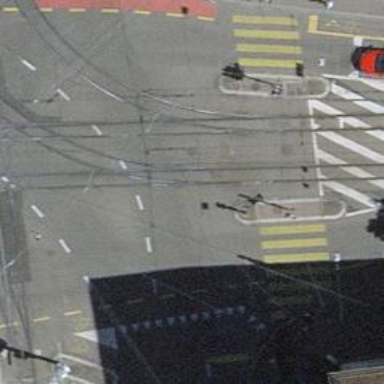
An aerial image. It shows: Tram level crossing on railway.